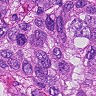
Metastatic tissue present: yes